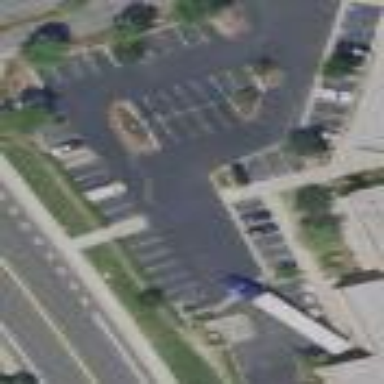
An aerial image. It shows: Parking area.